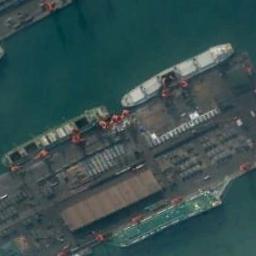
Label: ship